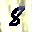
Label: 8